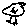
Label: bird